Interaction volume radius: 10 \u00c5
Interaction volume height: 10 \u00c5
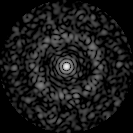
Disorder parameter: 0.8391